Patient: sex M, age 65
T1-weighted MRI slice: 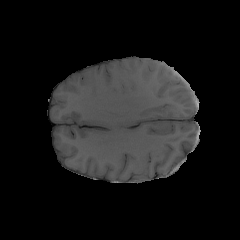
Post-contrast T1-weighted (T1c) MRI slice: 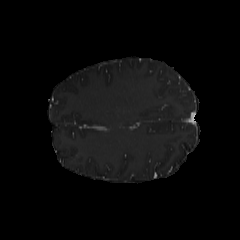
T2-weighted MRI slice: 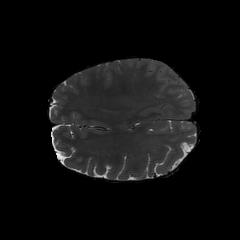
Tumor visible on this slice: no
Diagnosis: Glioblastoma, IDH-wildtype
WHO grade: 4